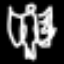
Label: angel